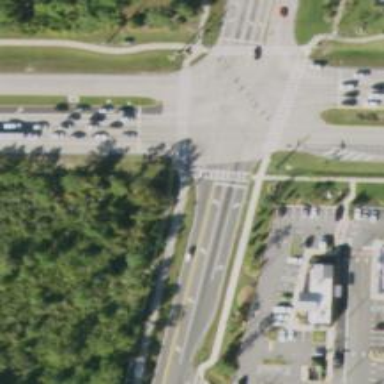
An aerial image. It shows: Crossing on asphalt path.